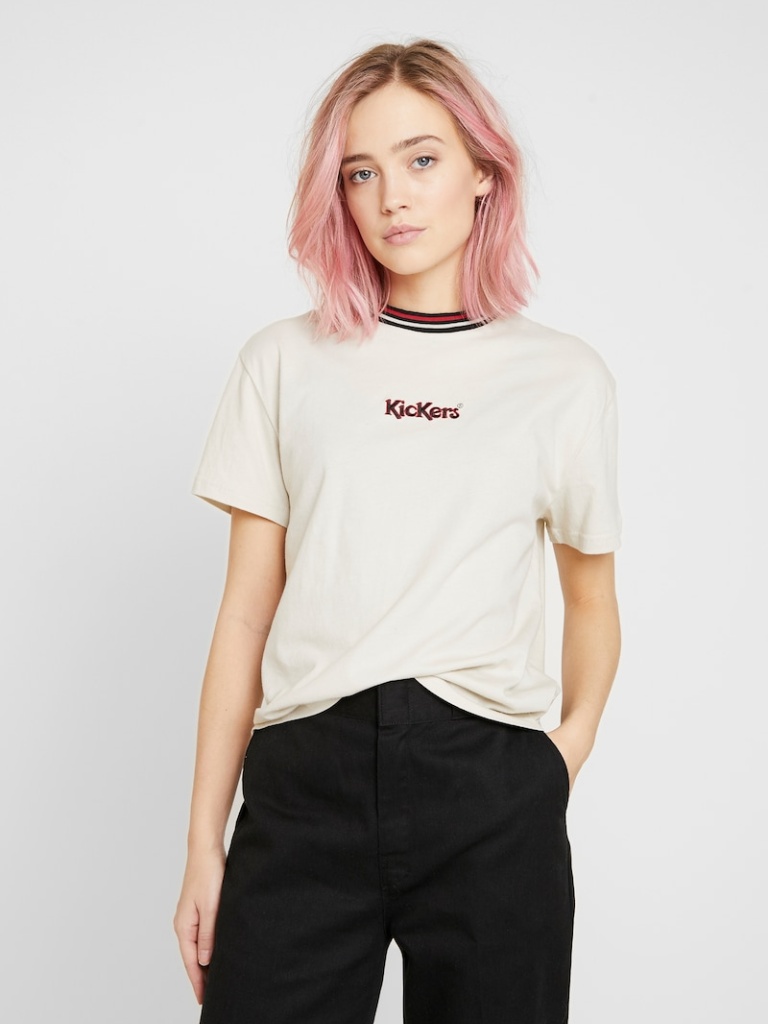
cotton relaxed short sleeve waist length French Tucked crew t-shirt